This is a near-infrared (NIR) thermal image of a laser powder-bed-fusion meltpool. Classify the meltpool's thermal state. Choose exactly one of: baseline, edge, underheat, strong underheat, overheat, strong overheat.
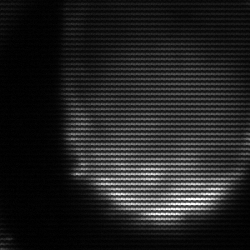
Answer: edge